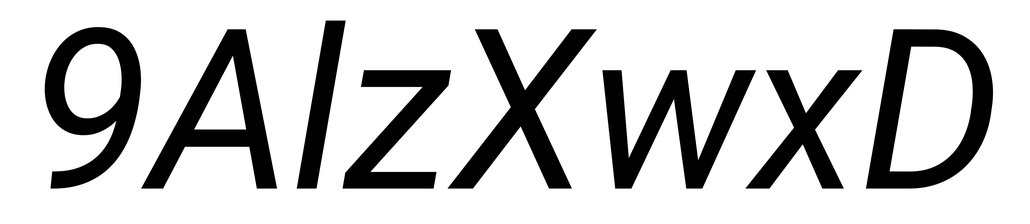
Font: Roboto-Italic_Italic